Interaction volume radius: 5 \u00c5
Interaction volume height: 10 \u00c5
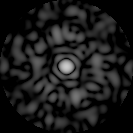
Disorder parameter: 0.8326